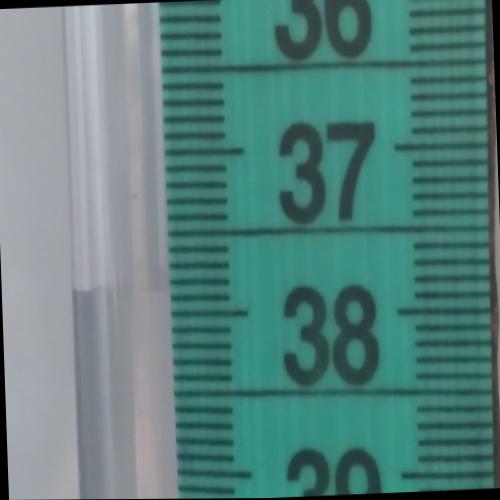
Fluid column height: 37.8 cm